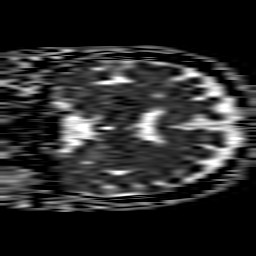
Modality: ADC
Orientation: coronal
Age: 63
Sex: female
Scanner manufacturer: philips
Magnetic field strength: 1.5 T
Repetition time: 3.538 s
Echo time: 0.09411 s